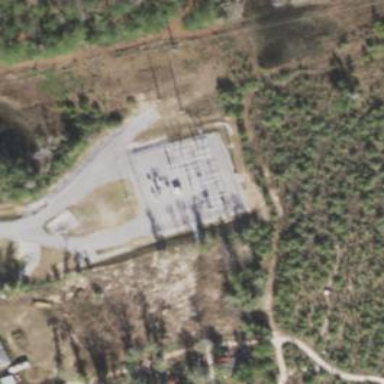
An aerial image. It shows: There is distribution substation enclosed by fence.